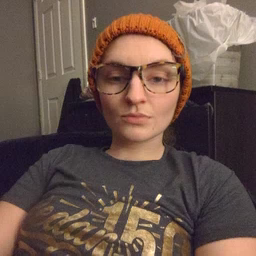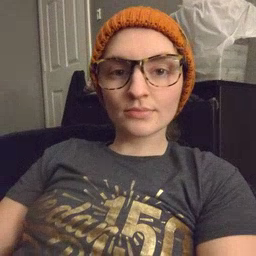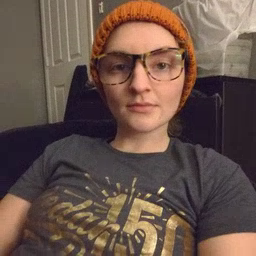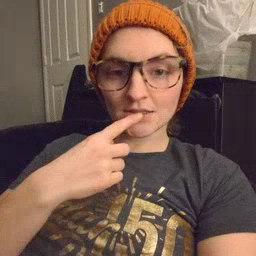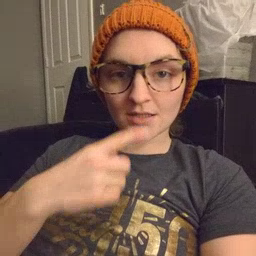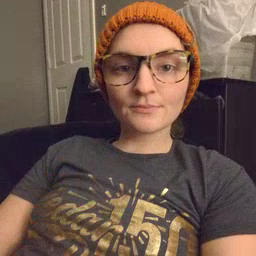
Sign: tongue